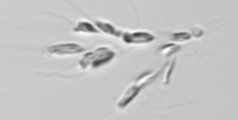
Label: Dinobryon